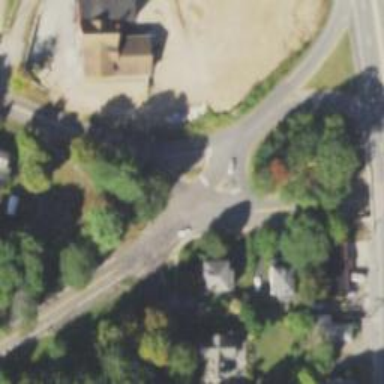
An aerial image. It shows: Asphalt road with primary link designation.